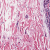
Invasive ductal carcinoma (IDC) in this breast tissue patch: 1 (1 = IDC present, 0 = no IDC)